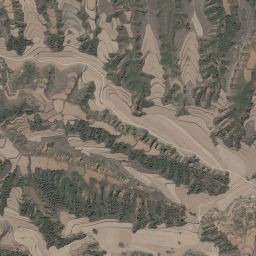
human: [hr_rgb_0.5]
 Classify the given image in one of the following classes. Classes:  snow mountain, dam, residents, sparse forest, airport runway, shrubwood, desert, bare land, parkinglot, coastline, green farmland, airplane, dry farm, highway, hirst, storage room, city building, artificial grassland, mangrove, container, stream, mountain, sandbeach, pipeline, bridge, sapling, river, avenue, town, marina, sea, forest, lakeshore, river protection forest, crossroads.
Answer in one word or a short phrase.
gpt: mountain